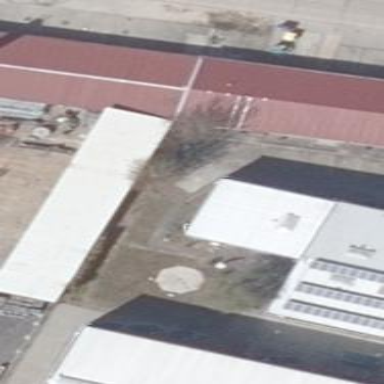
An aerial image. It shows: Industrial building.